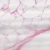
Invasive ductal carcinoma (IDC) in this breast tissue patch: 0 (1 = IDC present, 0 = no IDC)